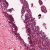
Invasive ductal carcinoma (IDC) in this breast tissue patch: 0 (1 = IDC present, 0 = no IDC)